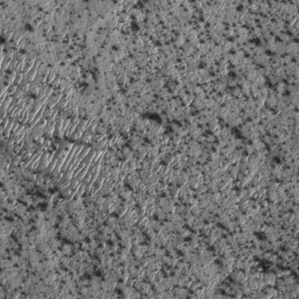
Label: frost